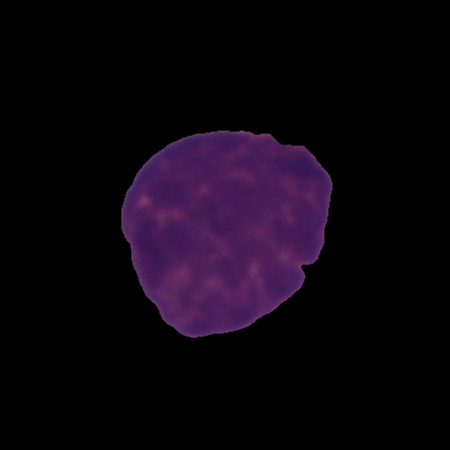
Label: cancer